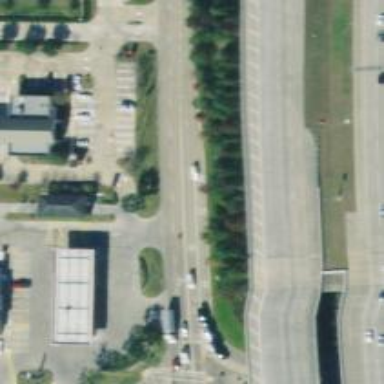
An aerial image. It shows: Secondary road with frontage road.